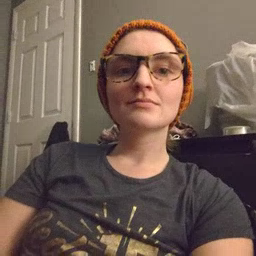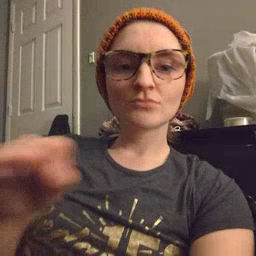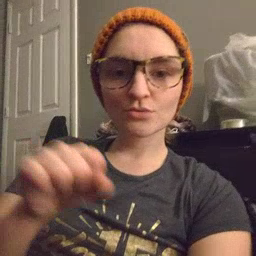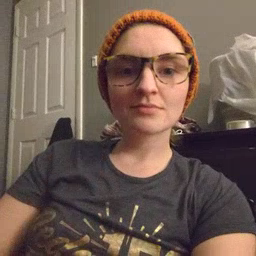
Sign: shoe